Question: Recently I have changed to Laravel from Codeigniter, everything was going fine except I encountered a problem with 'Session::flash'.
when I create new user I get success message but It will persist for 2 requests, even I didn't pass the validator:

my code in 'UsersController':
'''
function getCreateUser(){
$config = array(
'pageName' => 'createUser',
'pageTitle' => 'Create User',
'formUrl' => action('UsersController@postCreateUser'),
'modelFields' => array(
array('db_name' => 'employee_id', 'text' => 'Employee Id', 'mandatory' => TRUE),
array('db_name' => 'full_name', 'text' => 'Full Name', 'mandatory' => TRUE),
array('db_name' => 'email', 'text' => 'Email', 'mandatory' => FALSE),
array('db_name' => 'password', 'text' => 'Password','value' => '12345', 'mandatory' => TRUE)
),
'submit_text' => 'Create'
);
return View::make('layouts.form', $config);
}
function postCreateUser(){
$config = array(
'pageName' => 'createUser',
'pageTitle' => 'Create User',
'formUrl' => action('UsersController@postCreateUser'),
'modelFields' => array(
array('db_name' => 'employee_id', 'text' => 'Employee Id', 'mandatory' => TRUE),
array('db_name' => 'full_name', 'text' => 'Full Name', 'mandatory' => TRUE),
array('db_name' => 'email', 'text' => 'Email', 'mandatory' => FALSE),
array('db_name' => 'password', 'text' => 'Password','value' => '12345', 'mandatory' => TRUE)
),
'submit_text' => 'Create'
);
$validator = User::validate(Input::all());
if($validator->passes()){
$user = new User(Input::all());
$user->password = Hash::make(Input::get('password'));
$user->Company_id = '1';
$user->save();
Session::flash('message', 'User Created Successfully!');
Session::flash('alert-class', 'alert-success');
return View::make('layouts.form', $config);
}
return View::make('layouts.form', $config)->withErrors($validator->messages());
}
'''
in 'form.blade':
'''
@if ( $errors->count() > 0 )
<div class="alert alert-danger">
<p>The following errors have occurred:</p>
<ul>
@foreach( $errors->all() as $message )
<li>{{ $message }}</li>
@endforeach
</ul>
</div>
@endif
'''
in 'master.blade':
'''
@if(Session::has('message'))
<p class="alert {{ Session::get('alert-class', 'alert-info') }} alert-dismissable"> {{ Session::get('message') }}</p>
@endif
'''
Maybe I'm not alone with this issue, <URL> is another unanswered question.
## Update
For anyone in future facing this problem:
My code now looks like this:
'''
function postCreateUser(){
$validator = User::validate(Input::all());
if($validator->passes()){
$user = new User(Input::all());
$user->password = Hash::make(Input::get('password'));
$user->Company_id = '1';
$user->save();
Session::flash('message', 'User Created Successfully!');
Session::flash('alert-class', 'alert-success');
} else {
Session::flash('message', Helpers::formatErrors($validator->messages()->all()));
Session::flash('alert-class', 'alert-danger');
}
return Redirect::action('UsersController@getCreateUser');
}
'''
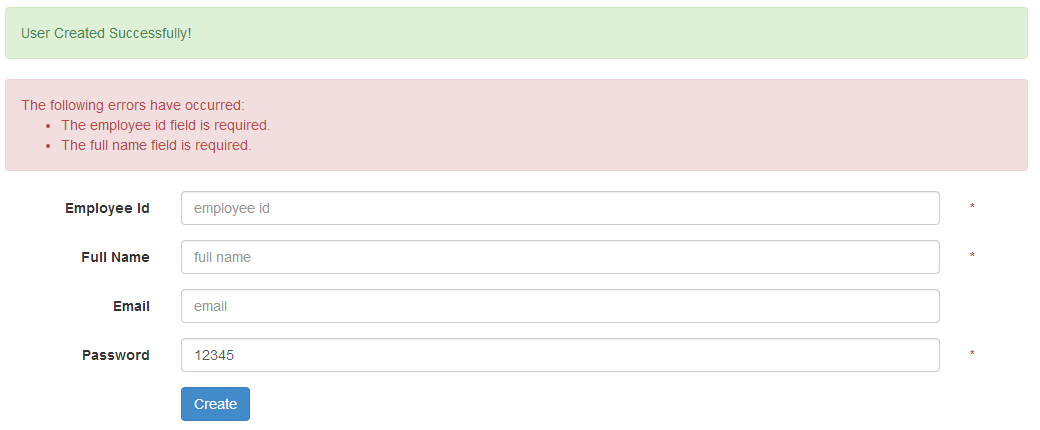
Answer: You are Flashing session data and creating a view instead of redirecting, meaning the message will Flash for this request and for the next one, showing twice.
If you want to show the message on the current request without redirecting, I would suggest providing the errors to your 'View::make' instead of trying to Flash the messages. If you MUST Flash the message on the current request, then you will need to 'Session::forget('key')' or 'Session::flush()' after your view.